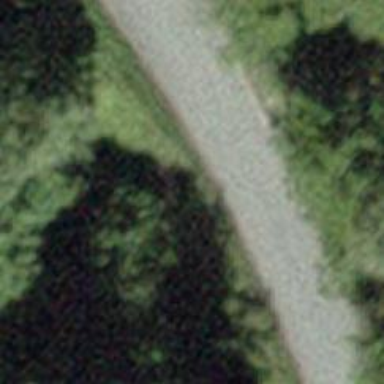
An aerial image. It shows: Unclassified road with asphalt surface.